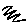
Label: zigzag